Question: I have this in my code disassembly:

I see the jump instruction code E9, but how the numbers after E9 translate into the memory address shown?
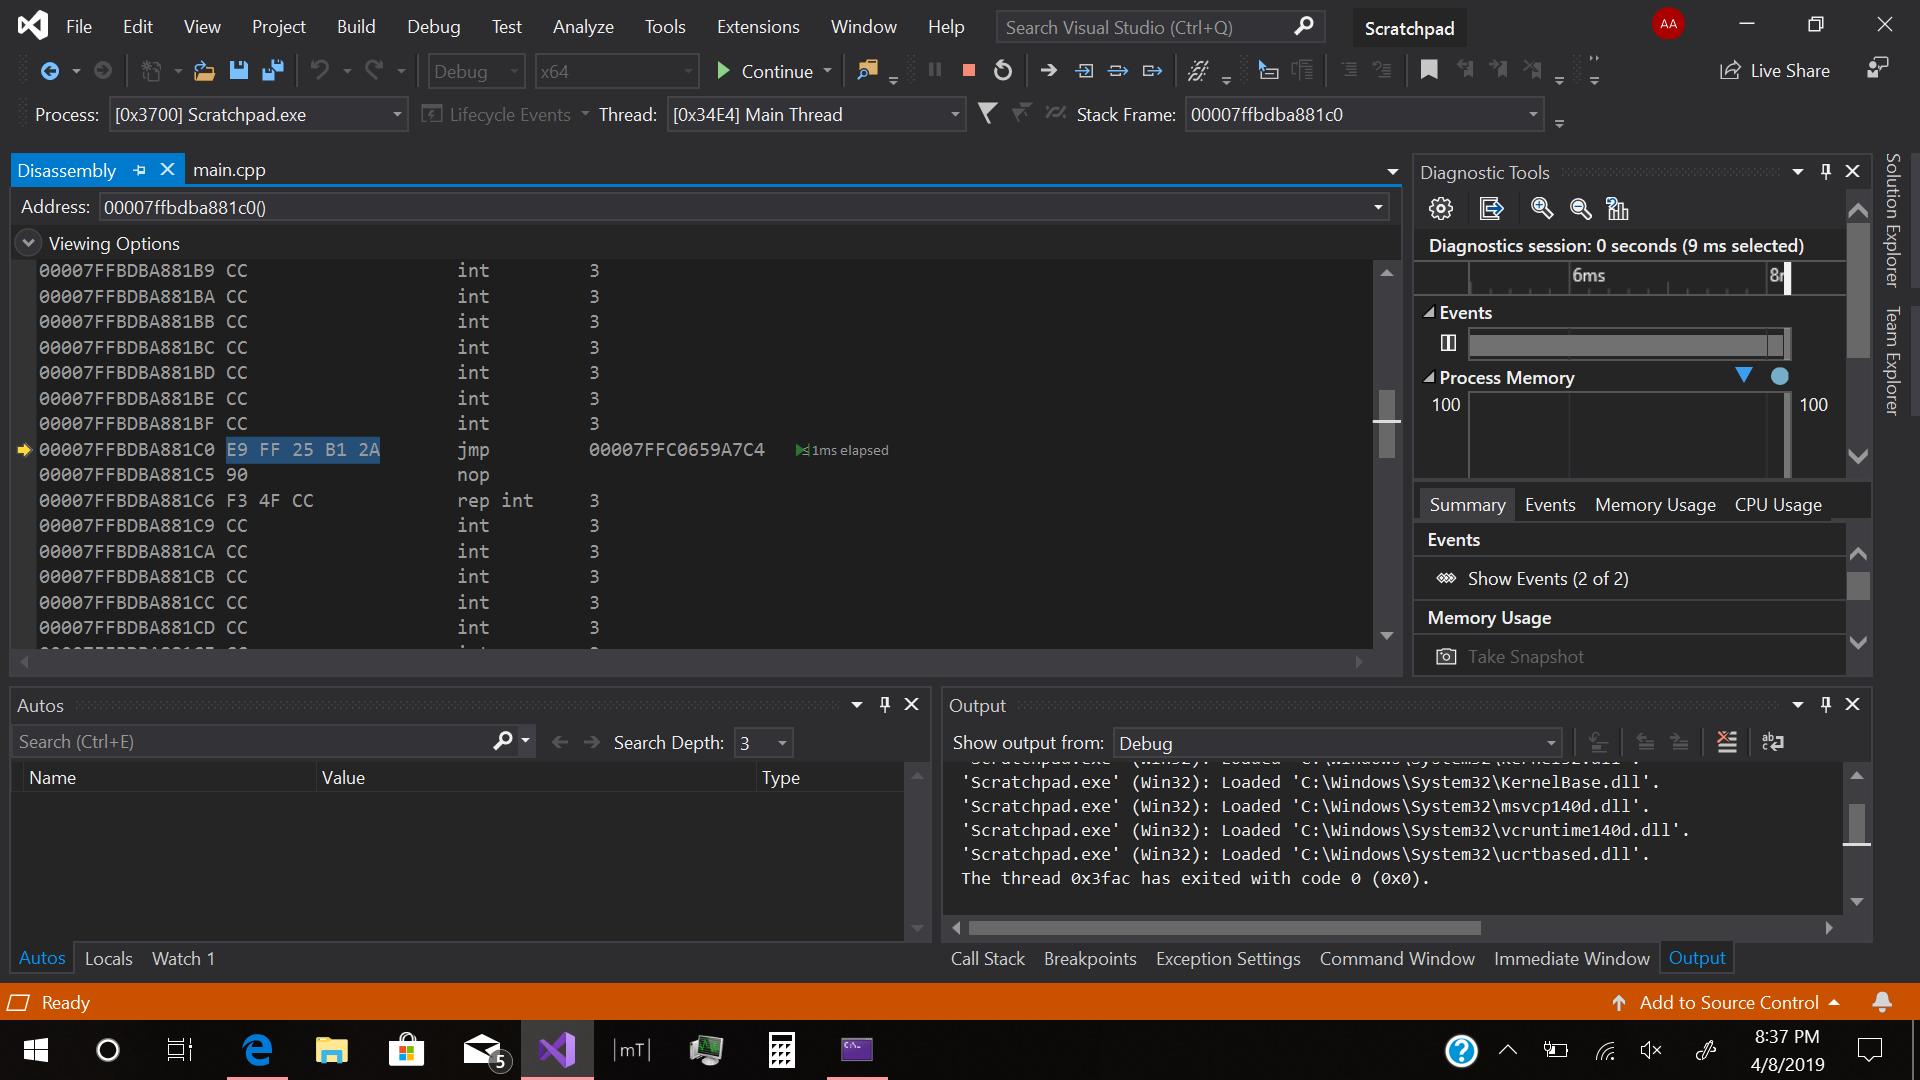
Answer: The bytes in the instruction are an offset that are added to the address of the next instruction to get the destination address.
7ffbdba881c5 + 2ab125ff = 7ffc0659a7c4
Near jumps with the destination in the instruction are always encoded with an signed offset relative to the address of the next instruction. In 32 or 64 bit mode, the offset can be 8 or 32 bits. (In 16 bit mode it can be 8 or 16 bits. Near jumps with an 8-bit offset are also called short jumps.) Indirect near jumps have the destination address in a register or memory location; the destination is absolute (the value to be loaded into [ER]IP).
Far jumps can have the destination either in the instruction or in a memory location; the destination has both the CS and [ER]IP values.
For more details, see an x86 instruction reference, such as the Intel SDM, Volume 2. <URL>